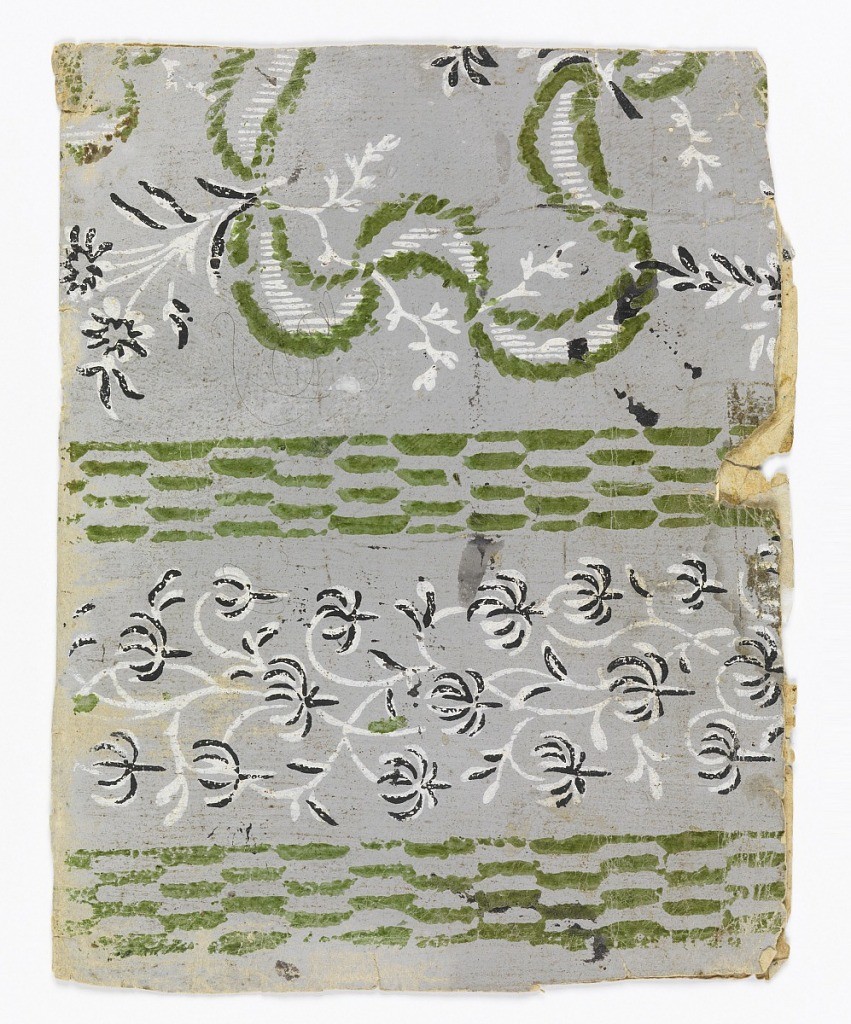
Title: Book Cover
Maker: Jeremiah Draper, American, active 1800s
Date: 1790–1800
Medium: Block print on laid paper
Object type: Book cover
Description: A sidewall fragment was repurposed for use here as a book cover.  The sidewall design consists of two horizontal registers of running leaves and small floral motifs separated by a band of small, rectangular-shaped forest-green checkerboards.  The upper register of leaves is highlighted with white and black flowers.  The lower register is composed entirely of small black and white flowers on vines.  In its original use, the sidewall would have probably been oriented 90 degrees counterclockwise with the larger section on the left side of the fragment.